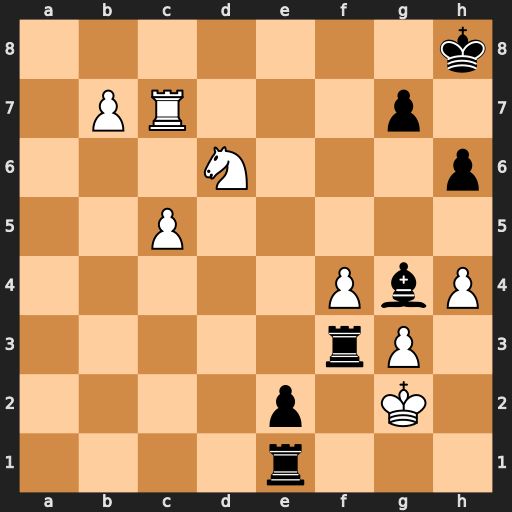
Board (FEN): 7k/1PR3p1/3N3p/2P5/5PbP/5rP1/4p1K1/4r3
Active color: w
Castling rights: -
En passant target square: -
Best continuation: b8=Q+ Kh7 Rxg7+